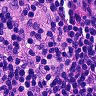
Metastatic tissue present: no